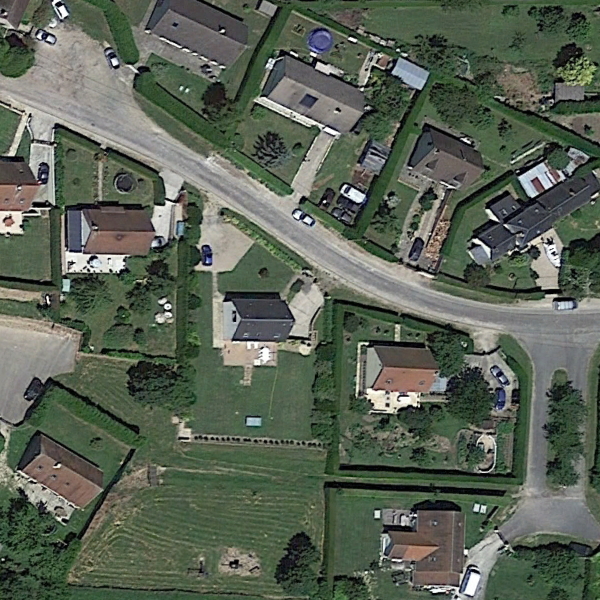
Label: MediumResidential